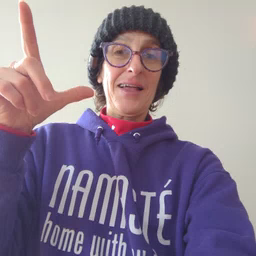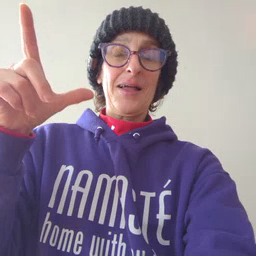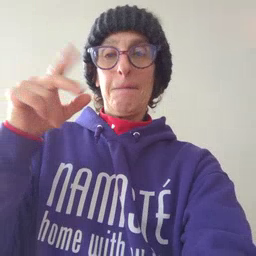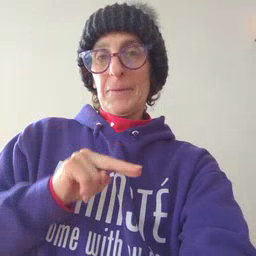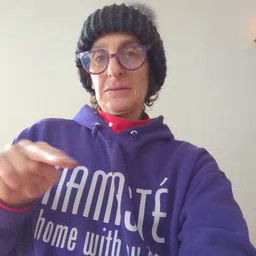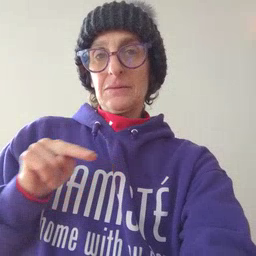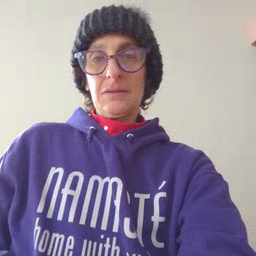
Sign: puzzle